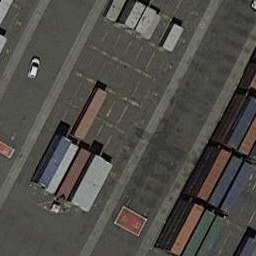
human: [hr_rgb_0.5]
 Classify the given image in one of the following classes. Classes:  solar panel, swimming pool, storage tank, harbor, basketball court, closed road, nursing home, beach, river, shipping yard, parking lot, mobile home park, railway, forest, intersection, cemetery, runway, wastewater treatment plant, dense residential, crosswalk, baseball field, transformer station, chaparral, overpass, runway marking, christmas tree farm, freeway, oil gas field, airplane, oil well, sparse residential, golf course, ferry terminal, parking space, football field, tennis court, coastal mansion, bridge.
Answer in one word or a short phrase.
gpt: shipping yard